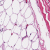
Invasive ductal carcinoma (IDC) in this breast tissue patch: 0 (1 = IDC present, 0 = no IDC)